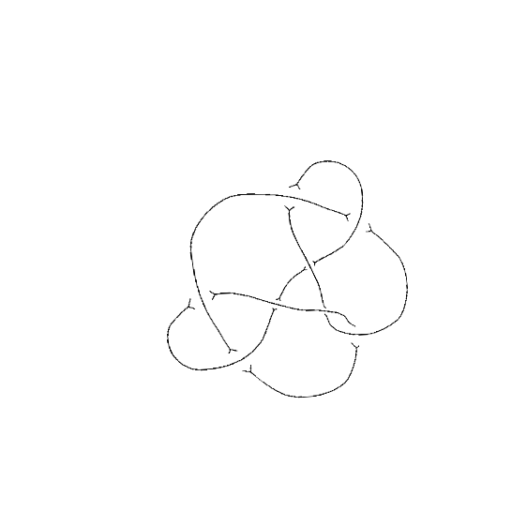
Crossing number: 8